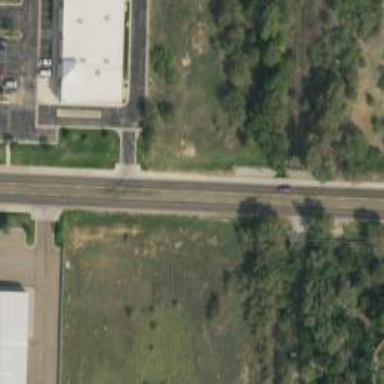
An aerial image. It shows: Tertiary road.